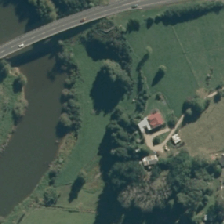
Land cover: deciduous_hardwood